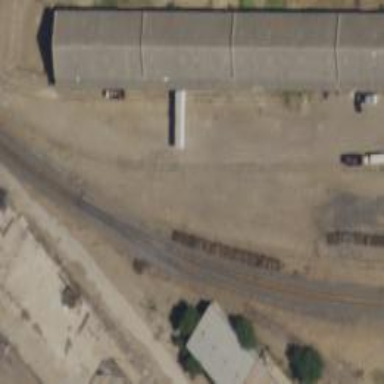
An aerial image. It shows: Railway siding with rails.